Field crop: maize
Growth stage: 2
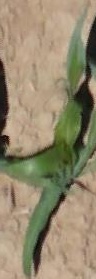
Species: maize